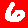
Digit: 6